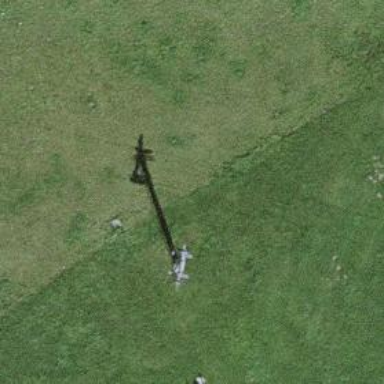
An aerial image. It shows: Pylon used for aerialway.